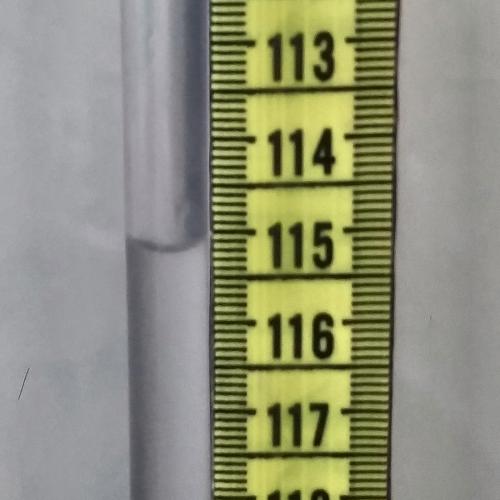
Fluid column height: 115.2 cm